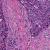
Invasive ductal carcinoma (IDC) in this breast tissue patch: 1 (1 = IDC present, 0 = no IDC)